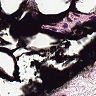
Metastatic tissue present: no